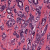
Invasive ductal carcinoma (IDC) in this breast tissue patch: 1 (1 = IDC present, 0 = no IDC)